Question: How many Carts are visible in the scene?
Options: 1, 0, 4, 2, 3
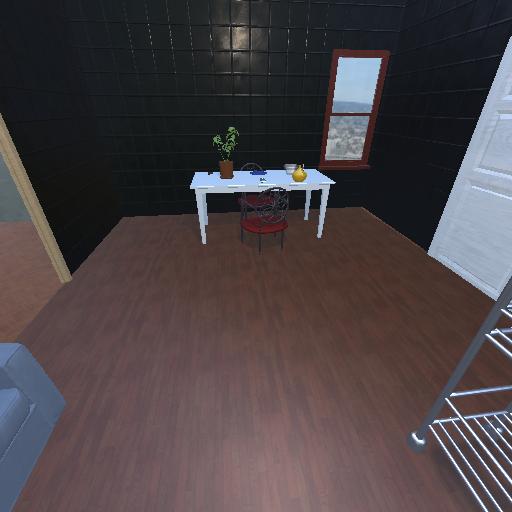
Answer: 1